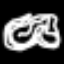
Label: line